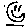
Label: smiley face